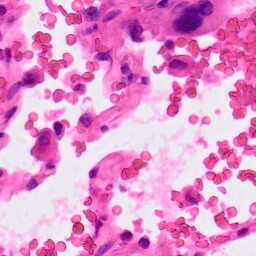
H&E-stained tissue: Lung